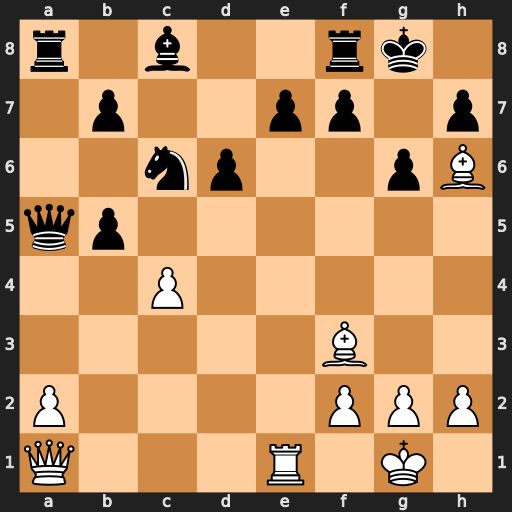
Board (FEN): r1b2rk1/1p2pp1p/2np2pB/qp6/2P5/5B2/P4PPP/Q3R1K1
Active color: w
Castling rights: -
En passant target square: -
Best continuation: Qg7#